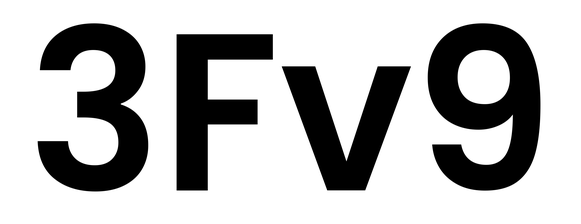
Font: Poppins-SemiBold